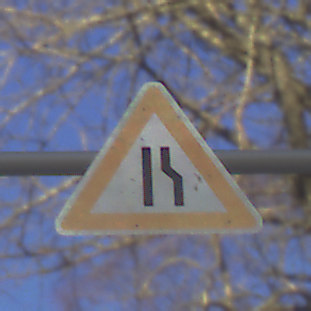
Verkehrszeichen: EinseitigVerengteFahrbahnRechts
Umgebung: Outdoor, Nature
Tageszeit: MorningAfternoon
Wetter: Clear
Licht: Natural
Jahreszeit: Winter
Kontrast: HighContrast